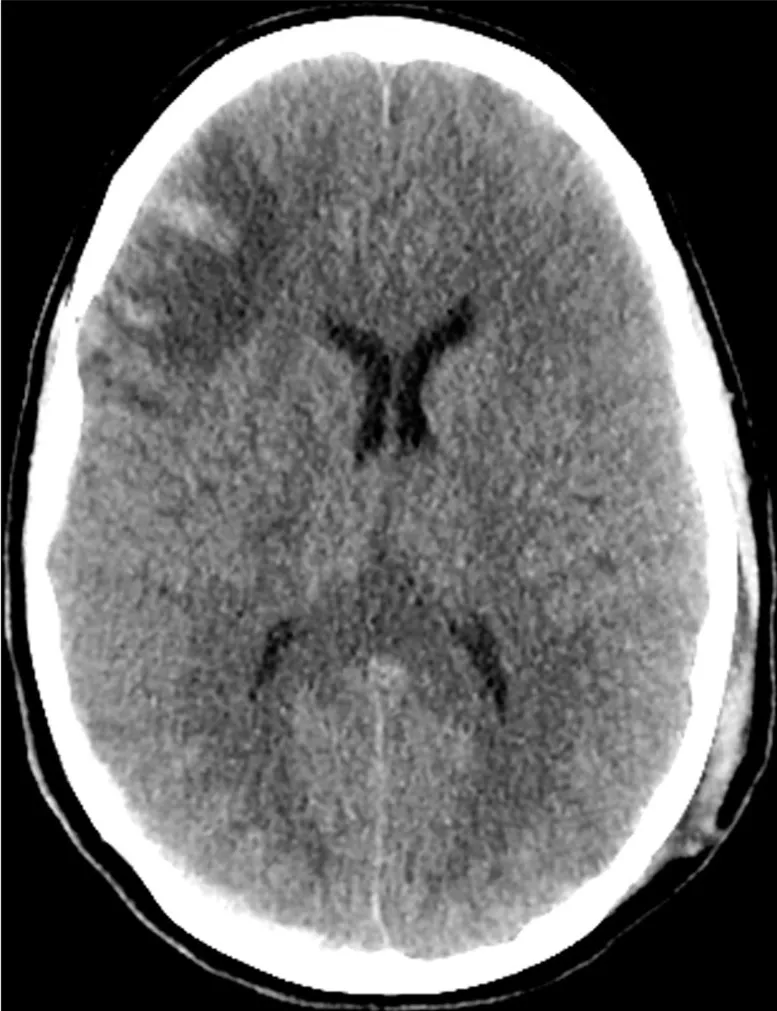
CT scan of the head on hospital day 11 demonstrates expected evolution of the previously noted cortical contusions, subdural hematomas, and changes of diffuse axonal injury. No new hemorrhage, mass effect, hydrocephalus, or CT radiographic evidence of acute ischemic injury. Stable diffuse cerebral swelling with partial effacement of the suprasellar cistern.
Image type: radiology (ct)